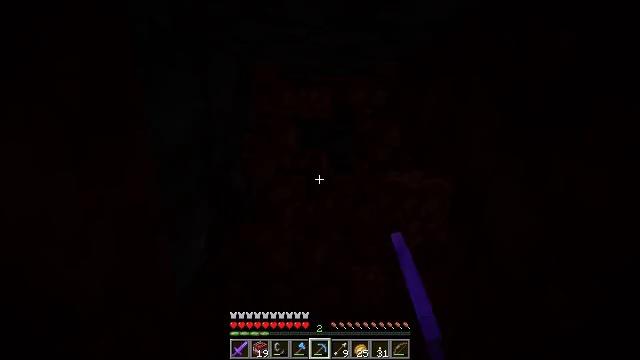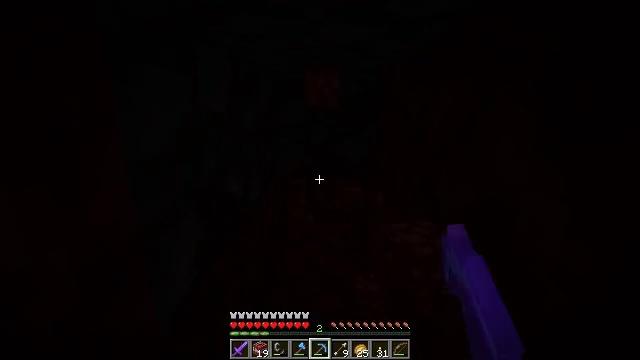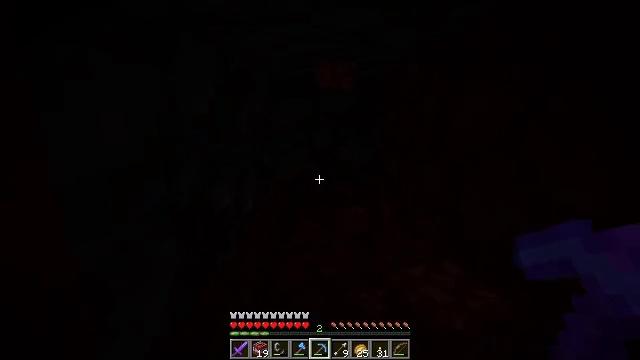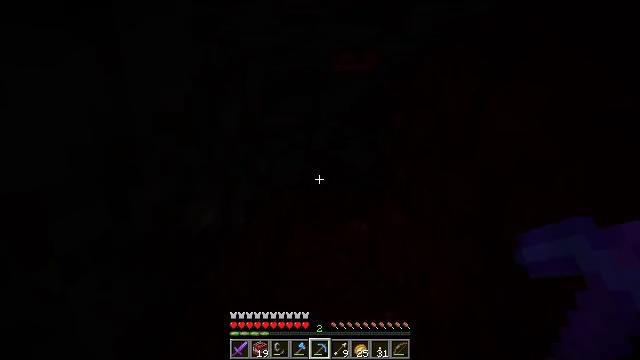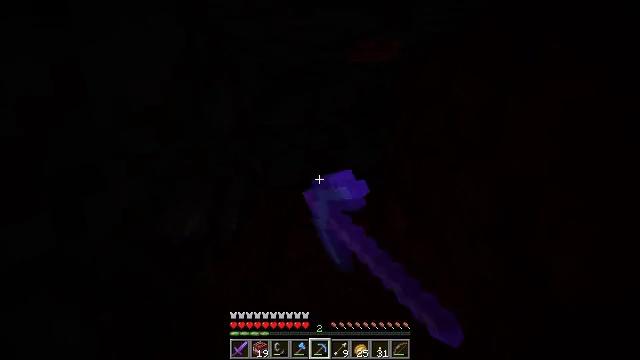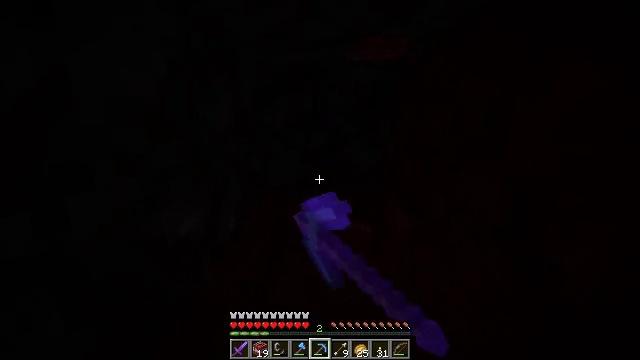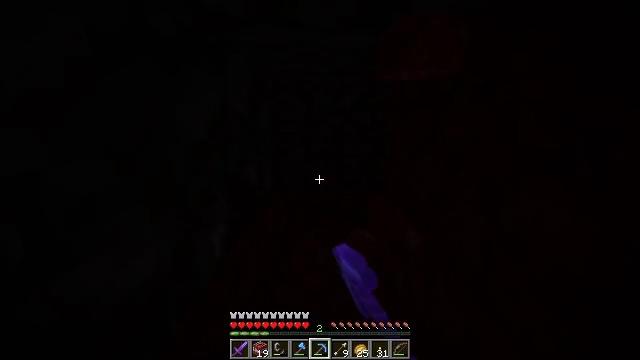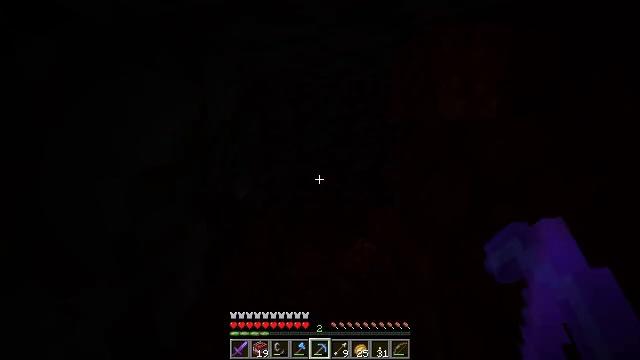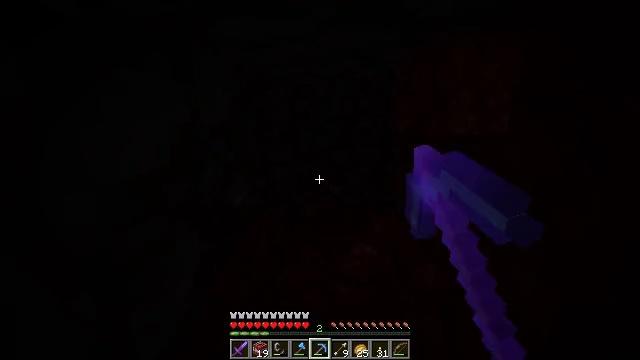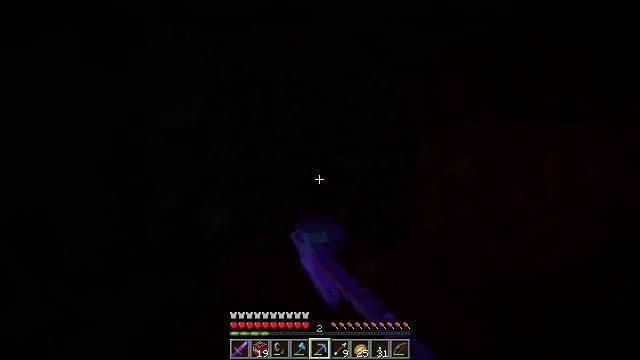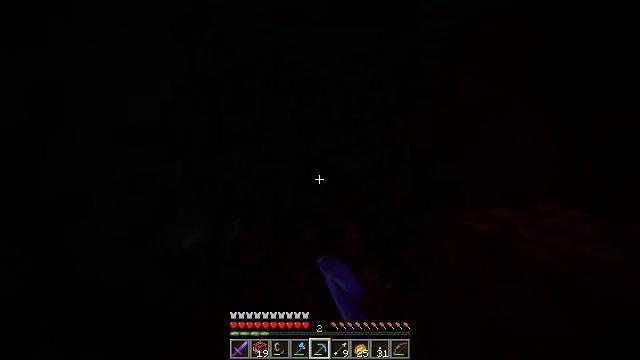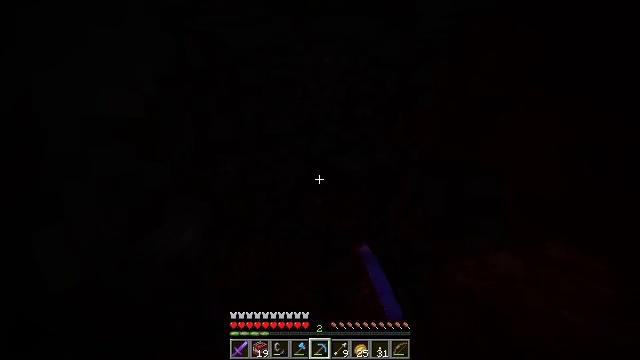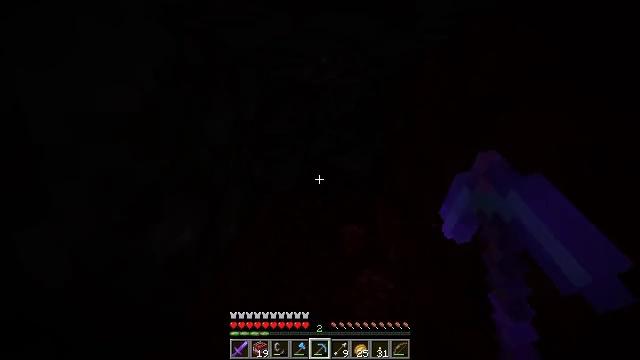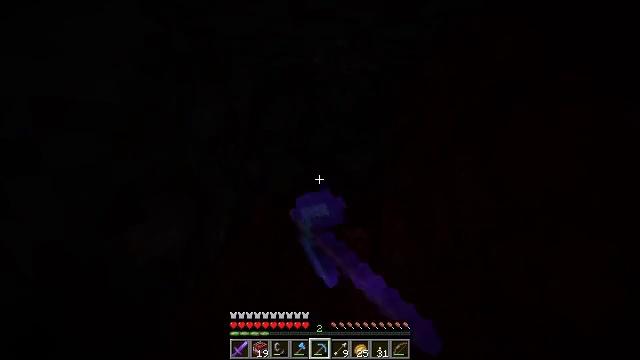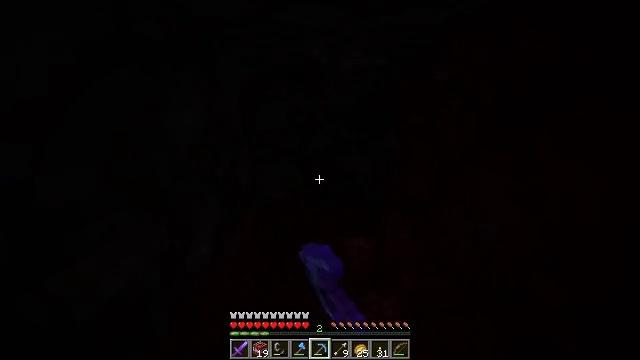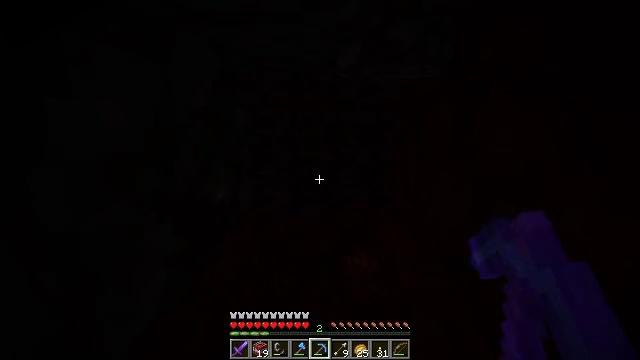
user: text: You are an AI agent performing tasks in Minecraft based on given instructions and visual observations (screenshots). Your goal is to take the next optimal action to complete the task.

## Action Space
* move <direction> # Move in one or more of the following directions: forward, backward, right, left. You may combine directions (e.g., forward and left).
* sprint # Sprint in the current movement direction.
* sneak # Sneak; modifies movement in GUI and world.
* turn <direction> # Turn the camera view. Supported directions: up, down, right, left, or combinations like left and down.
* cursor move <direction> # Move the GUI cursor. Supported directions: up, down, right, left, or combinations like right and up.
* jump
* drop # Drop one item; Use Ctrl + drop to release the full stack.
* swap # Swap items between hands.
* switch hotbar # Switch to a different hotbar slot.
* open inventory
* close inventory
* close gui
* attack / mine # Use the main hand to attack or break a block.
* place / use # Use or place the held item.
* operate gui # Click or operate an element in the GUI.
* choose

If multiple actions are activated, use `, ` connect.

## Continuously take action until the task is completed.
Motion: motion action
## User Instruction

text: Collect blackstone for building.
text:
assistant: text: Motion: move forward, attack / mine
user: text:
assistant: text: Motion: move forward, attack / mine
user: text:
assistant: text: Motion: attack / mine
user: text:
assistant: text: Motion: attack / mine
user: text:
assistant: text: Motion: move forward, attack / mine
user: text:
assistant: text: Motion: move forward, attack / mine
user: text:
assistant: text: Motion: move forward, attack / mine
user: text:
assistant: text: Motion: move forward, attack / mine
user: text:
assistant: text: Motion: attack / mine
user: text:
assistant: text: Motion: attack / mine
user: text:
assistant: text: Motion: attack / mine
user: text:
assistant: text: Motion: attack / mine
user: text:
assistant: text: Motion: move forward, attack / mine
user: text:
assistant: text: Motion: move forward, attack / mine
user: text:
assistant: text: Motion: move forward, attack / mine
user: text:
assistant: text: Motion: move forward, attack / mine
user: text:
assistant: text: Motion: attack / mine
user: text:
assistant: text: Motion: attack / mine
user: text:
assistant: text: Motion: attack / mine
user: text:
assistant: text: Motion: attack / mine